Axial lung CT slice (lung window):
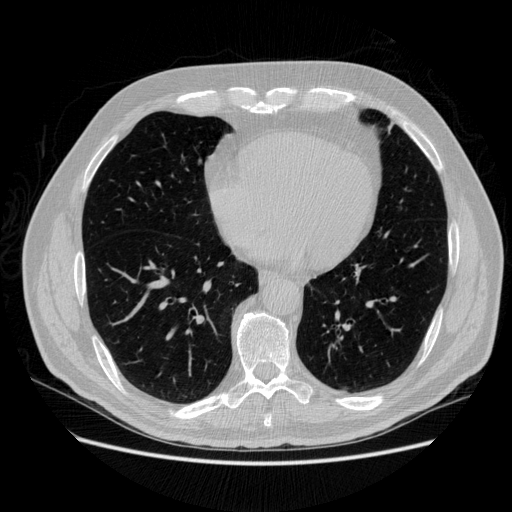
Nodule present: no